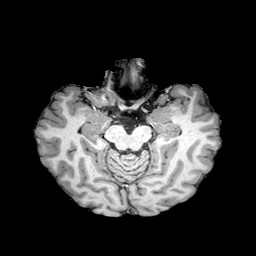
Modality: T1w
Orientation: coronal
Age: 39
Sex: male
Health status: healthy